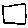
Label: square